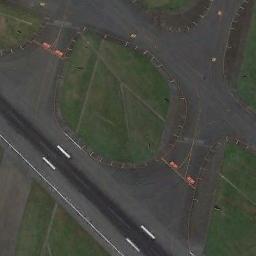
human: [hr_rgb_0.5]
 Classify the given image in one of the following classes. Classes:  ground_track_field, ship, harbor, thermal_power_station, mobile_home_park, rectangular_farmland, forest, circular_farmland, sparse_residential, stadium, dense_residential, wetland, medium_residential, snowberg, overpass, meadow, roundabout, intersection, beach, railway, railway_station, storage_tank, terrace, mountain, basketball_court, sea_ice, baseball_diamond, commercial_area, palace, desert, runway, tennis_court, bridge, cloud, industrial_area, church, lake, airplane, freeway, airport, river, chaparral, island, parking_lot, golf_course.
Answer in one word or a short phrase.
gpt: runway